Aerial crown-view tile of a tropical tree (Barro Colorado Island, Panama), acquired 20250818:
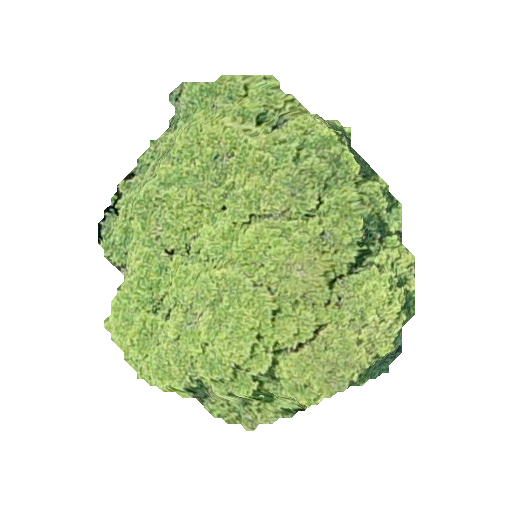
Species: Tabernaemontana arborea
GBIF accepted scientific name: Tabernaemontana arborea
Crown area: 115.422 m²